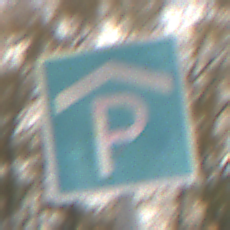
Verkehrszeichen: Parkhaus
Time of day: MorningAfternoon
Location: Outdoor (Nature)
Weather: Overcast
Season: NotSpecified
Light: Natural